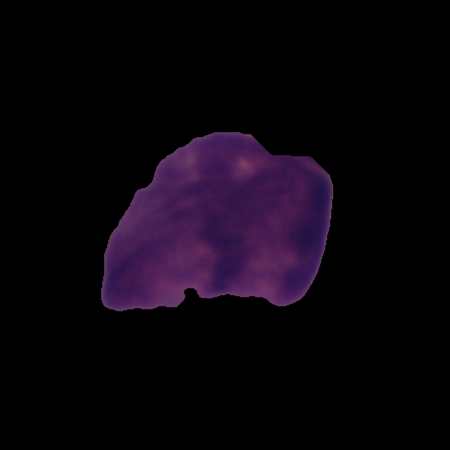
Label: cancer